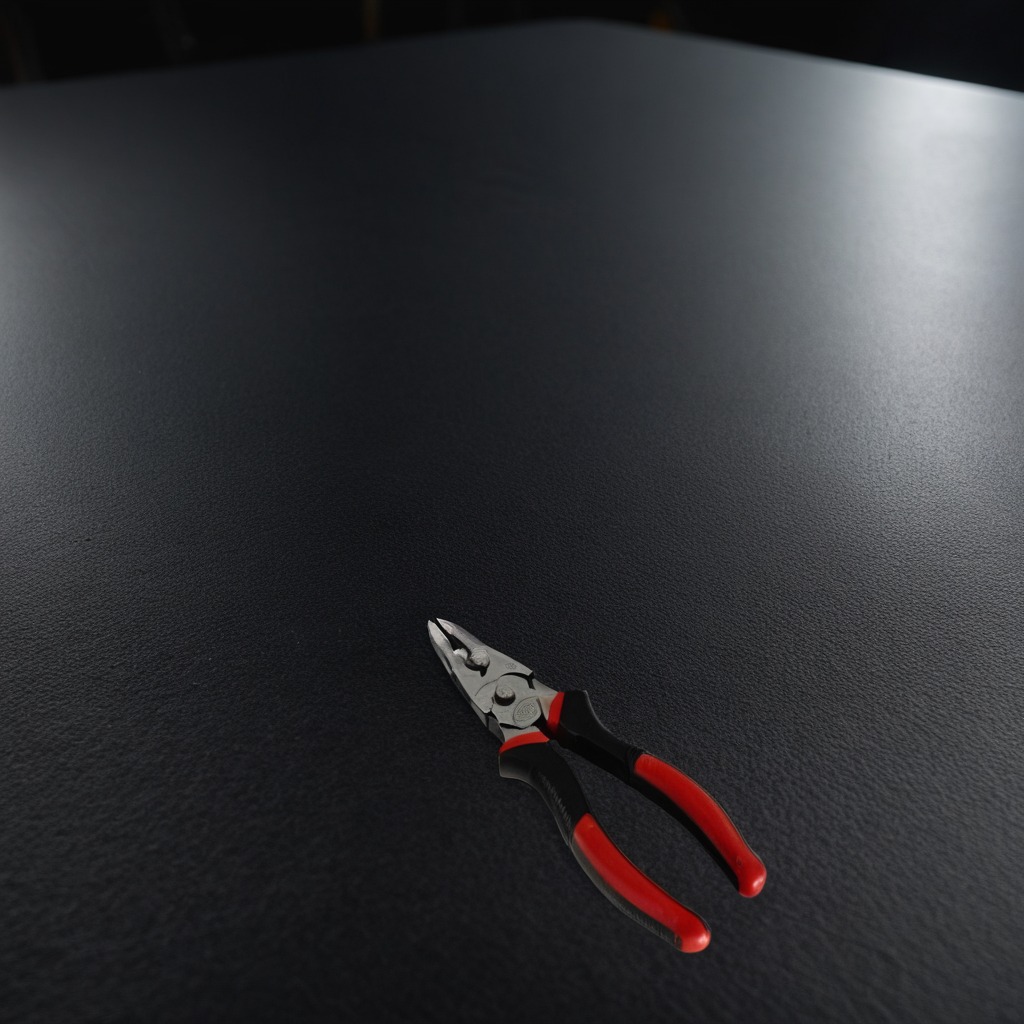
A plier lying on the clean granite tabletop.